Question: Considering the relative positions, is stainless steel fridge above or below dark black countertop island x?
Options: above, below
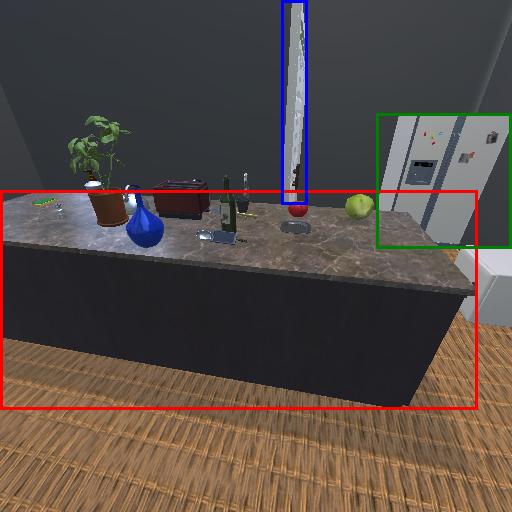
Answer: above